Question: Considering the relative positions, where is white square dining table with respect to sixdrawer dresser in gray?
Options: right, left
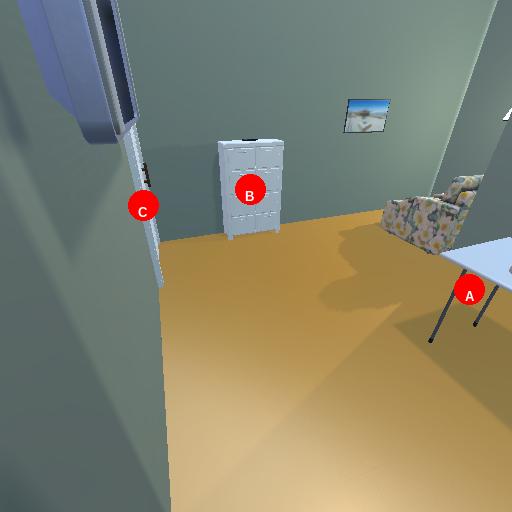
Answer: right